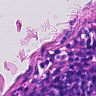
Metastatic tissue present: no